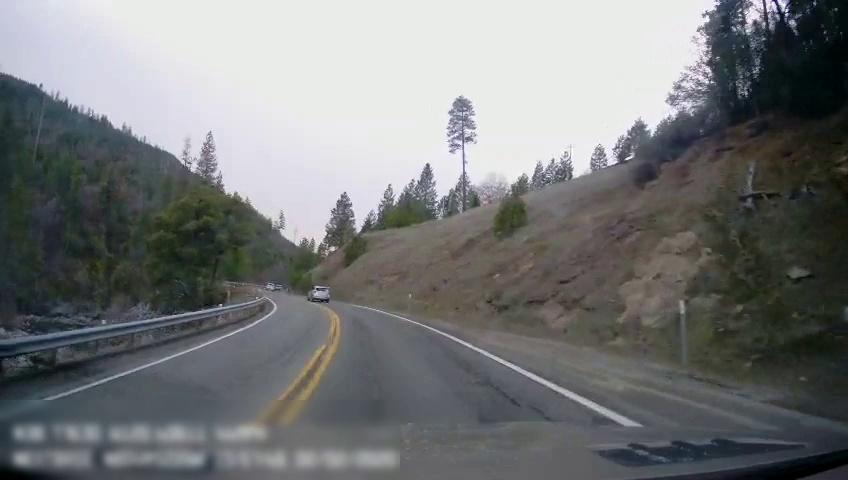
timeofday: Day
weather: Cloudy
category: Drivable Space
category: Vehicles | Car
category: Lanes | Current Lane
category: Lanes | Current Lane
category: Lanes | Opposite Lane